Field crop: tomato
Growth stage: 2
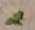
Species: solanum